Field crop: maize
Growth stage: 2
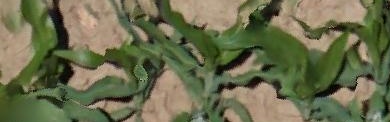
Species: maize